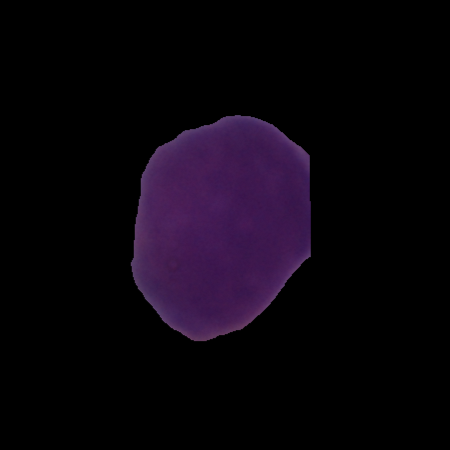
Label: cancer